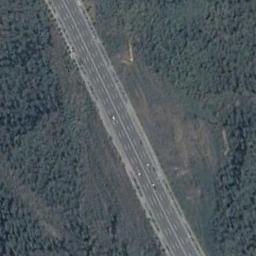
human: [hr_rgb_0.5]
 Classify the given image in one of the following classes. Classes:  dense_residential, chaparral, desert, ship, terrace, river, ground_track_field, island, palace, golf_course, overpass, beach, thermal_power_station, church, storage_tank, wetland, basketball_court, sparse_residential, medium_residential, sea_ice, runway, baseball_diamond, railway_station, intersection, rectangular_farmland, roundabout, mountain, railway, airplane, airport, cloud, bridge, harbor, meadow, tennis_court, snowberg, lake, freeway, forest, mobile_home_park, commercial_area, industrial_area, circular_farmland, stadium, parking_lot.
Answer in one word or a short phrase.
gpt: freeway